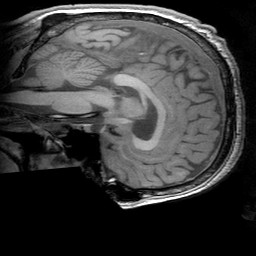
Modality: T1w
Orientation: sagittal
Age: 31
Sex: male
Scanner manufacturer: ge
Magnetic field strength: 3 T
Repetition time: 0.0073 s
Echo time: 0.003 s